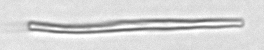
Label: fiber